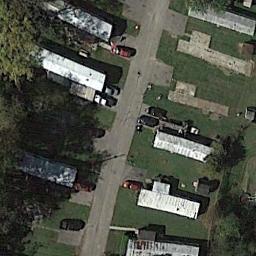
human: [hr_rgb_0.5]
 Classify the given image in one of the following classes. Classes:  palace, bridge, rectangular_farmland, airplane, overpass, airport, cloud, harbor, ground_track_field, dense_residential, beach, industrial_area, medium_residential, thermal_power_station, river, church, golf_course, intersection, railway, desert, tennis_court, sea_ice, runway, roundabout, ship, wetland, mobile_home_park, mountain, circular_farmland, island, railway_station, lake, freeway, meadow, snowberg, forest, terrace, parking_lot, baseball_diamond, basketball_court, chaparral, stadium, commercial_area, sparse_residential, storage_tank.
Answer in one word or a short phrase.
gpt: mobile_home_park